Field crop: maize
Growth stage: 2
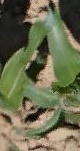
Species: maize